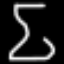
Label: hourglass